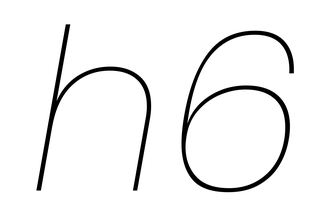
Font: Poppins-ThinItalic